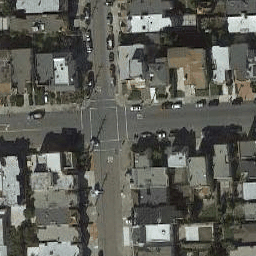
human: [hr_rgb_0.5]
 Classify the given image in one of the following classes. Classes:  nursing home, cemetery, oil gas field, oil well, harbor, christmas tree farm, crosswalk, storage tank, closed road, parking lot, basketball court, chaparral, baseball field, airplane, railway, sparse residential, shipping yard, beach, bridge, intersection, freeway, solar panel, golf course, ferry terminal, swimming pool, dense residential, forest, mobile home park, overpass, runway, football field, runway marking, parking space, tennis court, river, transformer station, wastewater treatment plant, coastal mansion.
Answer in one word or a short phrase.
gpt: intersection